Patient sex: M
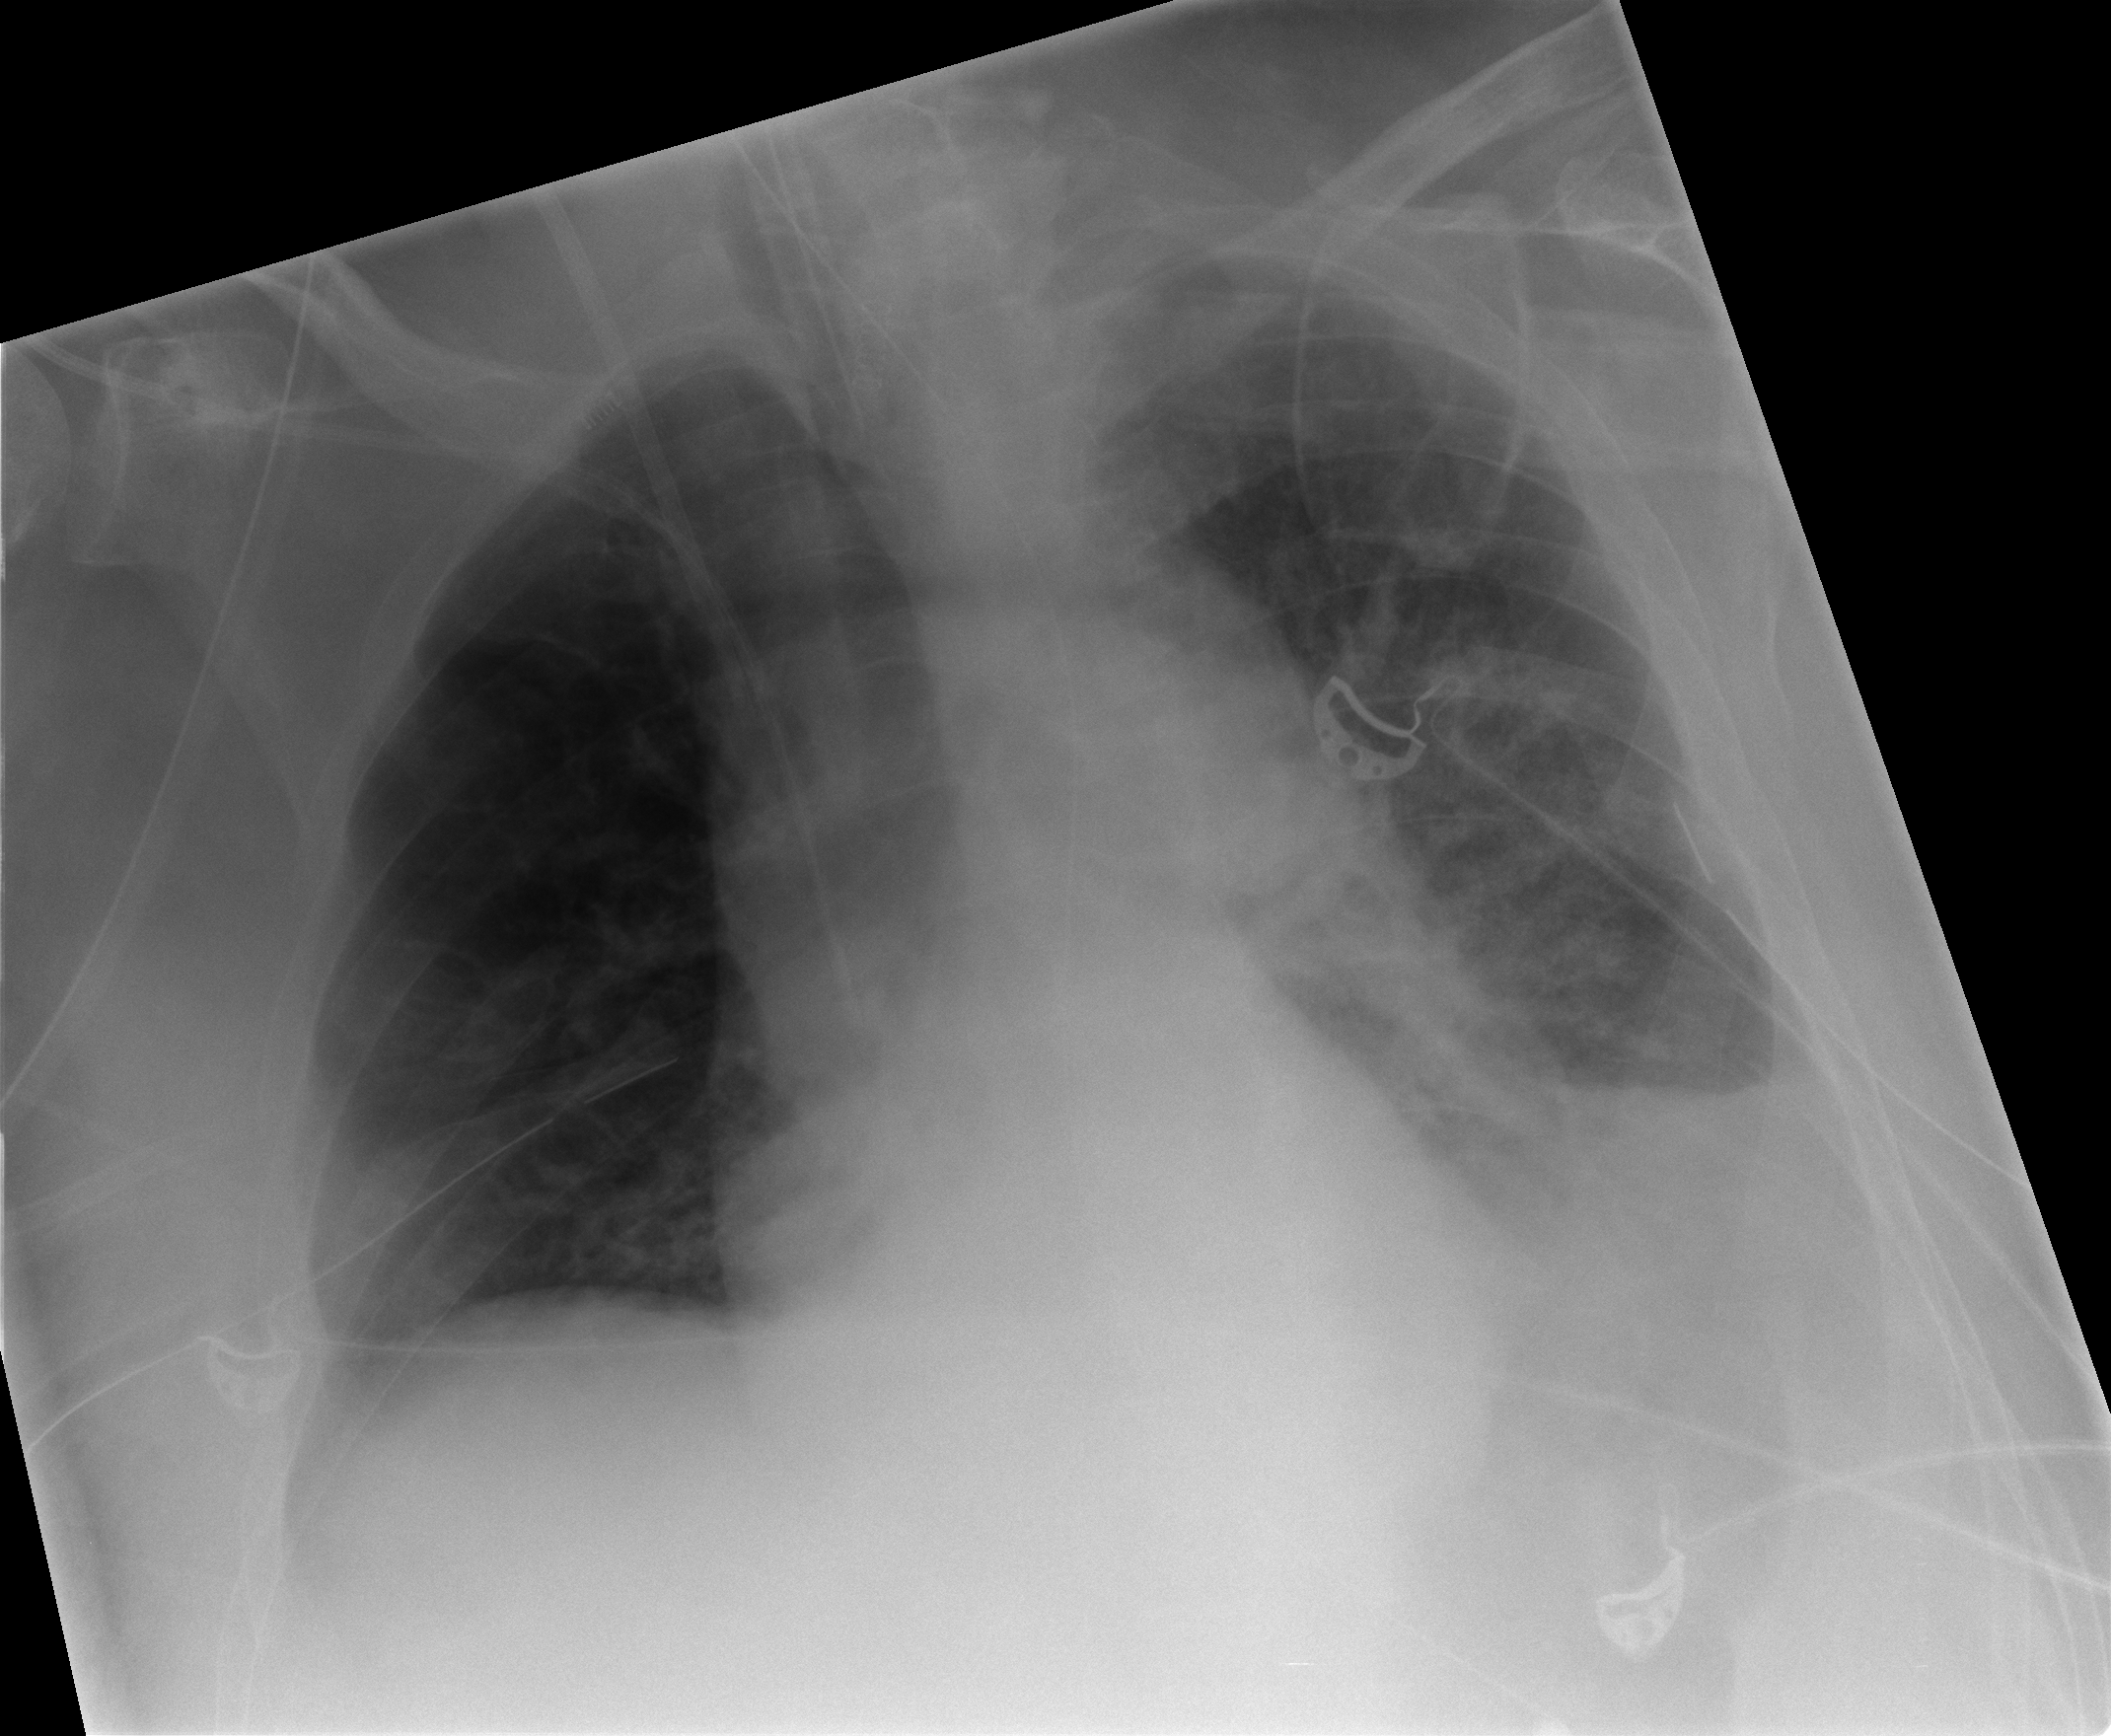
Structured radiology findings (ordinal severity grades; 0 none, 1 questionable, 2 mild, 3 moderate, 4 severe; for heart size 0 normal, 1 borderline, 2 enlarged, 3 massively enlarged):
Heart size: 0
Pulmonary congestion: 2
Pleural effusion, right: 0
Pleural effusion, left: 2
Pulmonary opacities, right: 0
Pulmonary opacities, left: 2
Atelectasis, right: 0
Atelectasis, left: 2